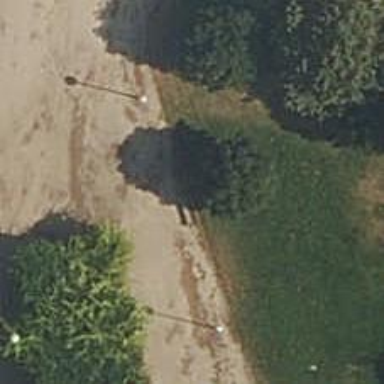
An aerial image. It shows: Brown bench in the vicinity.